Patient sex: M
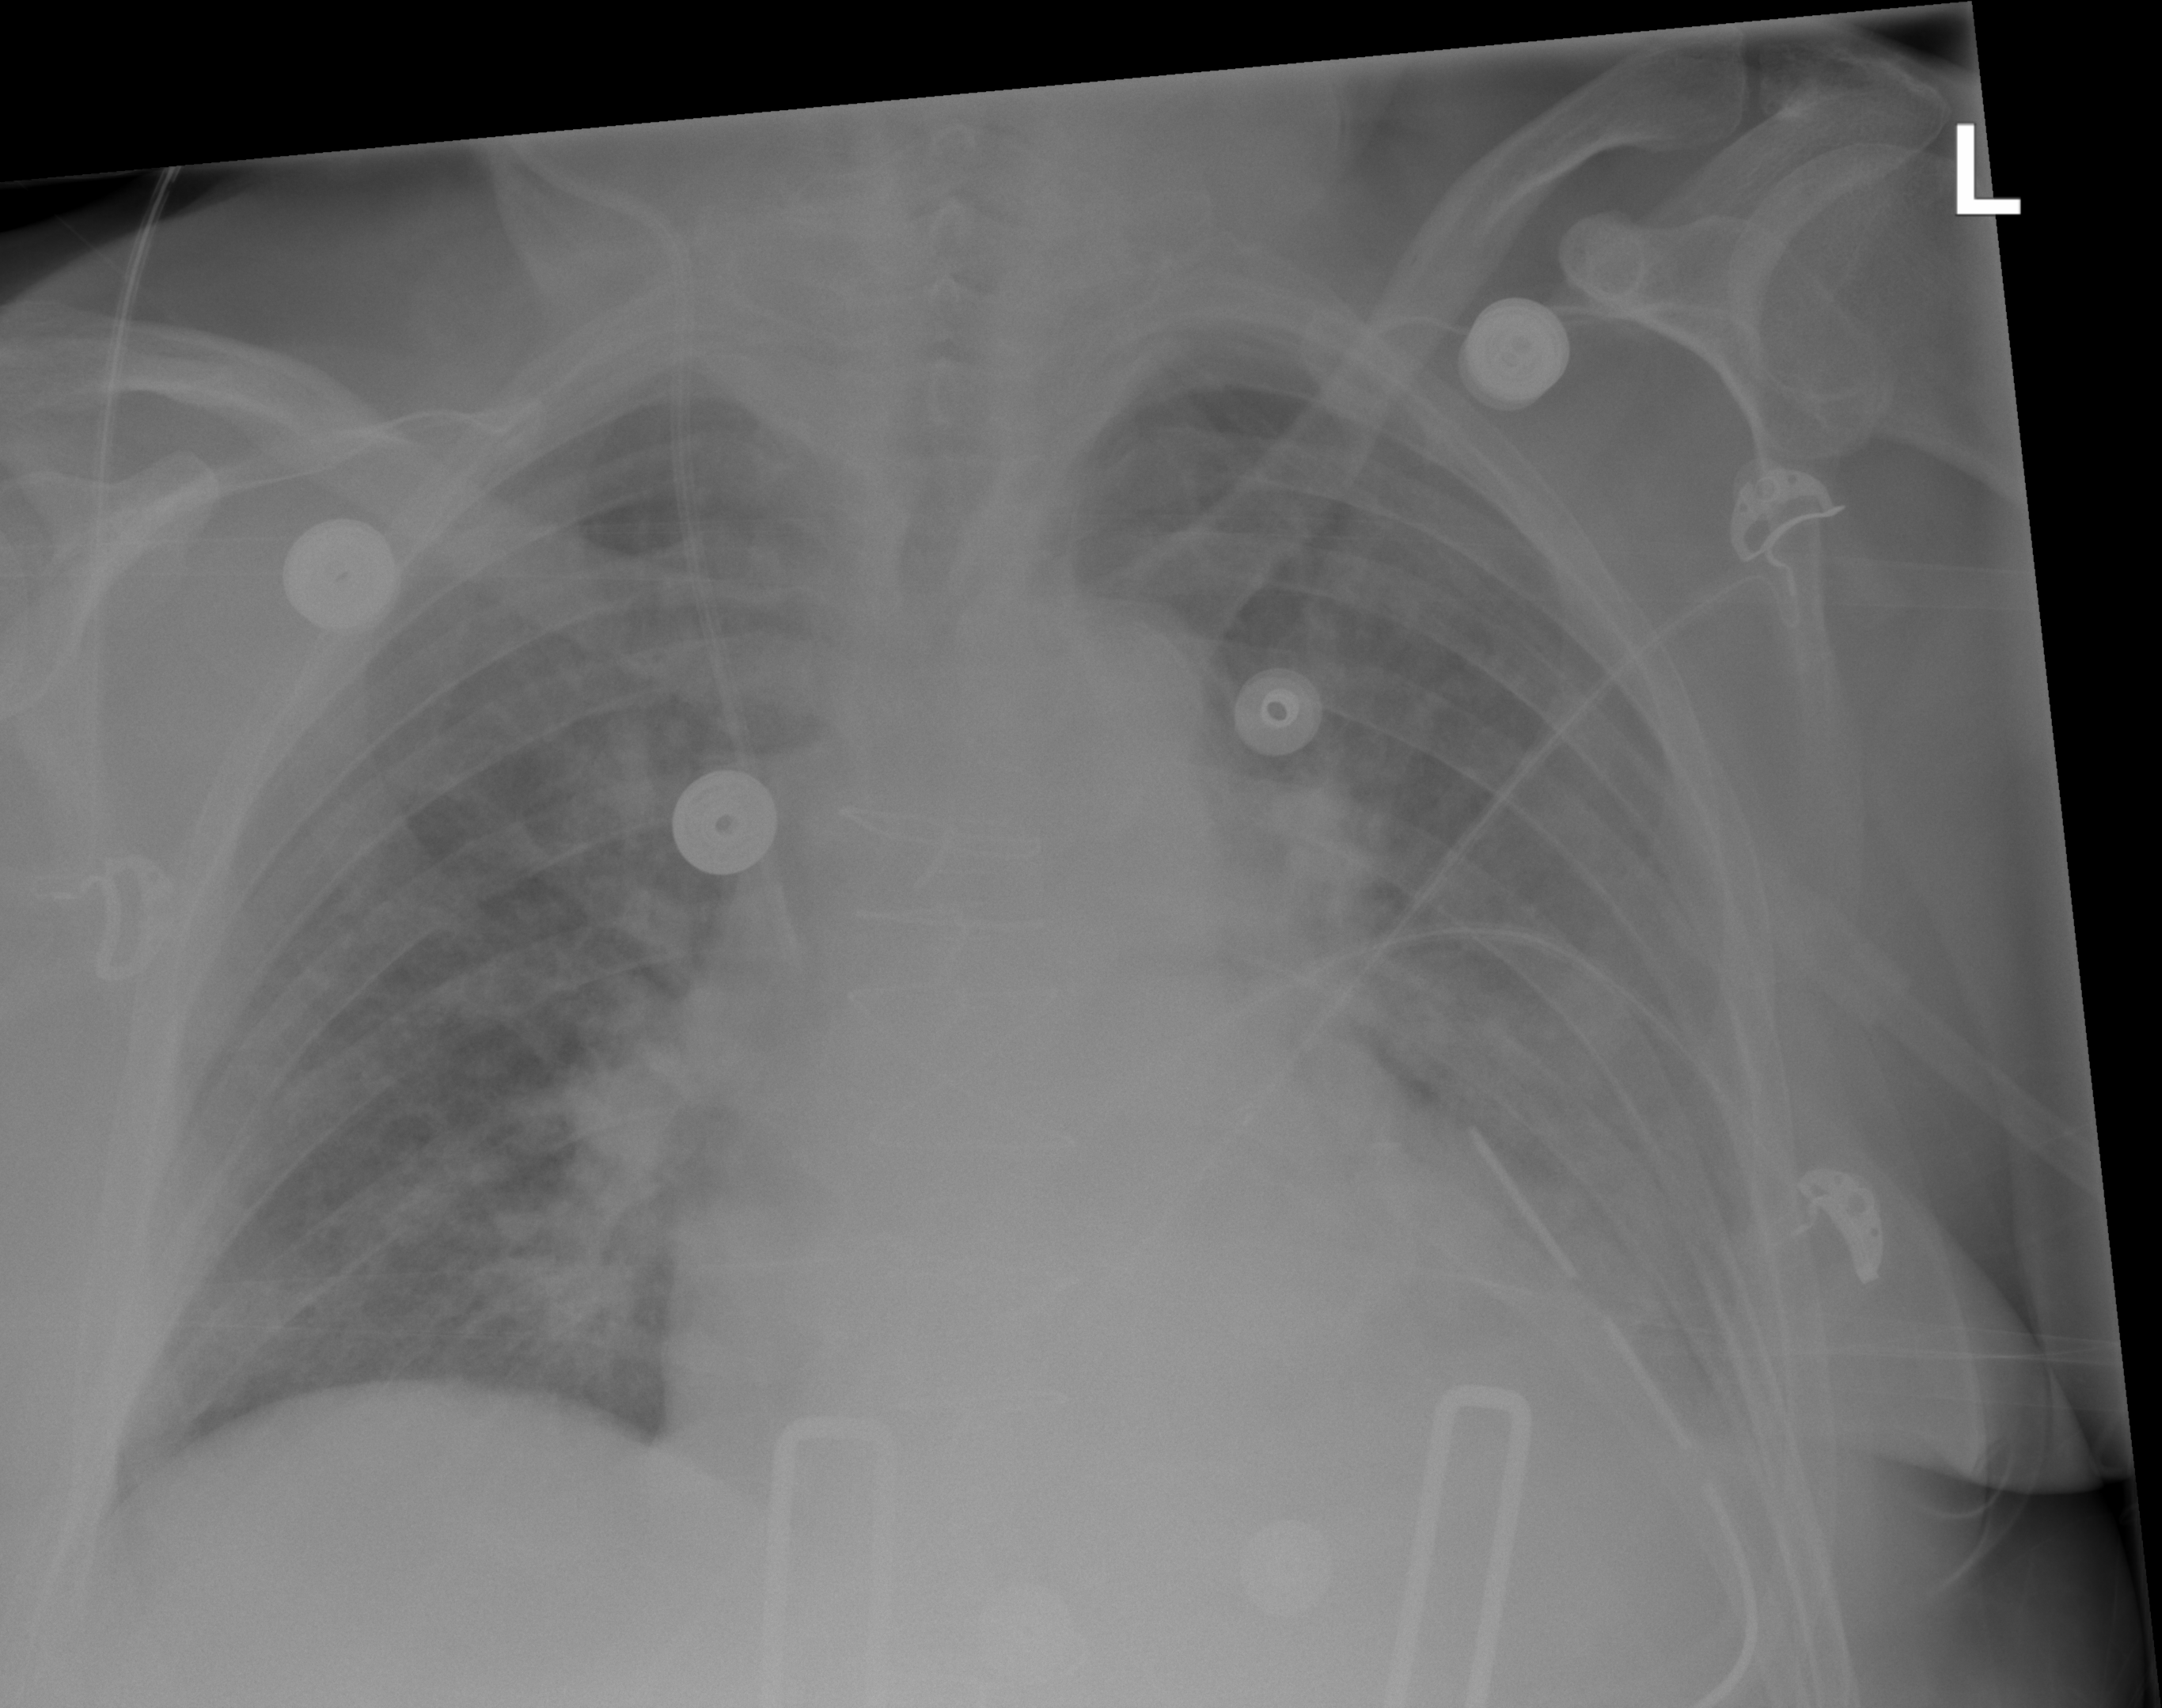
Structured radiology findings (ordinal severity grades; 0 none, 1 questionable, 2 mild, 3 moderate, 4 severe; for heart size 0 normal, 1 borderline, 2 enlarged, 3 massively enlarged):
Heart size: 2
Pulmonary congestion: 2
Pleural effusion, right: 0
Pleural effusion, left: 2
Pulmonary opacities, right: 2
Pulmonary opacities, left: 2
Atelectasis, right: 0
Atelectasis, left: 2